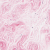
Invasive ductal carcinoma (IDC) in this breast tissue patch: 0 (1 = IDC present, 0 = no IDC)